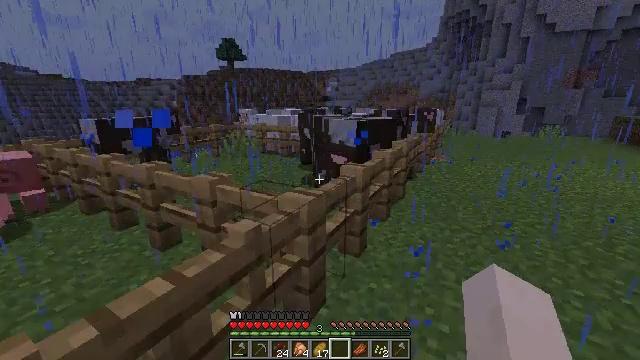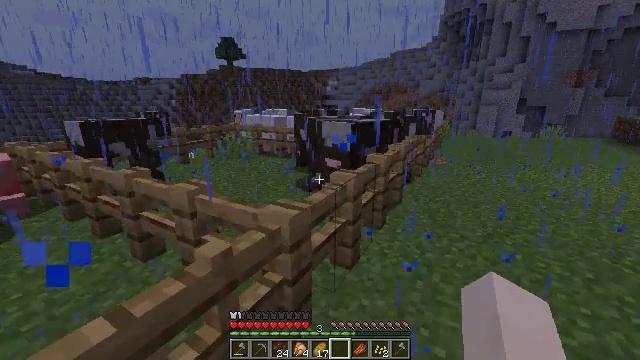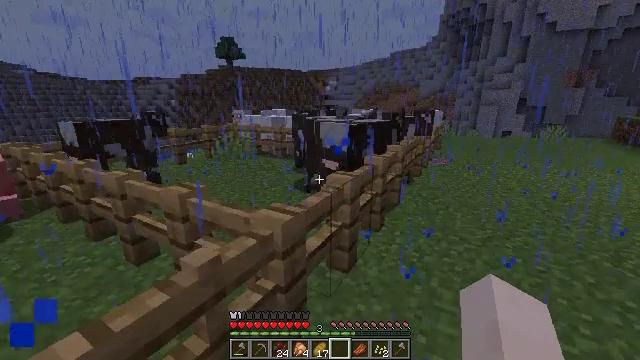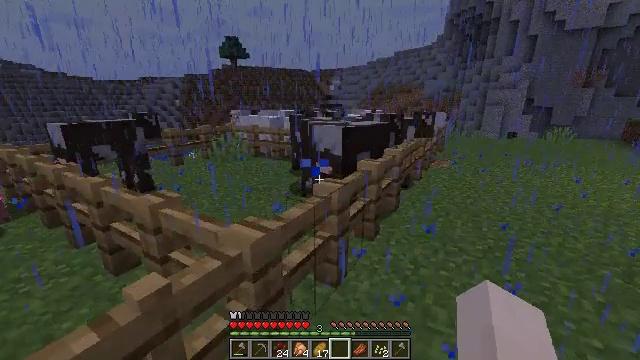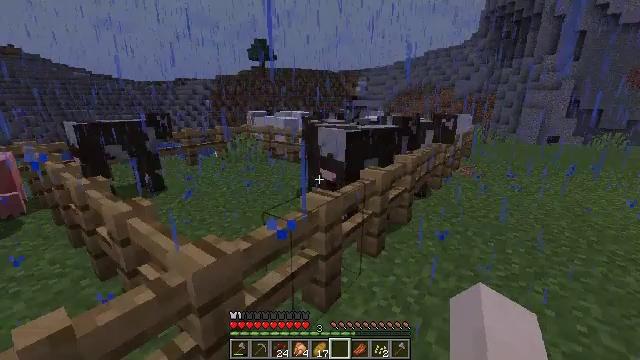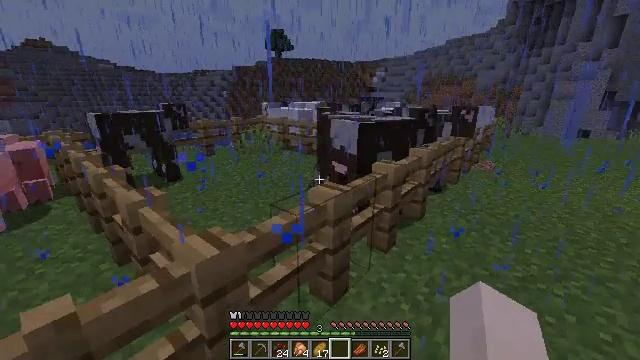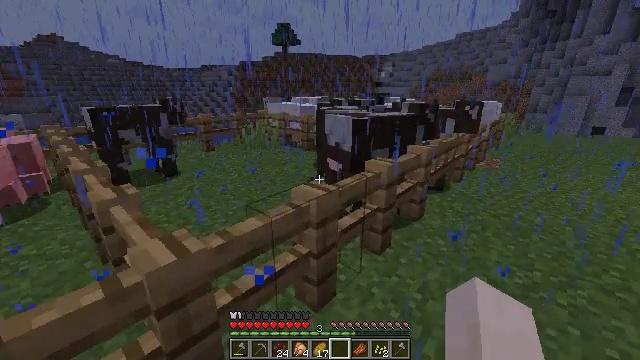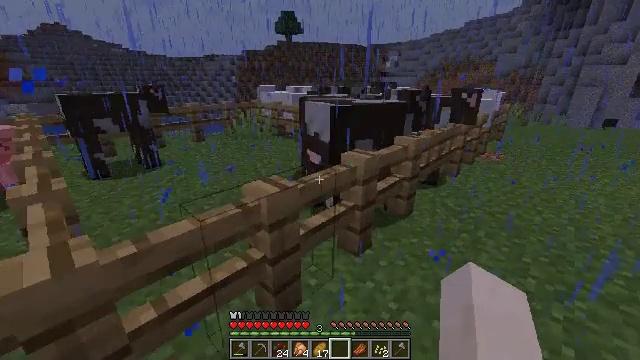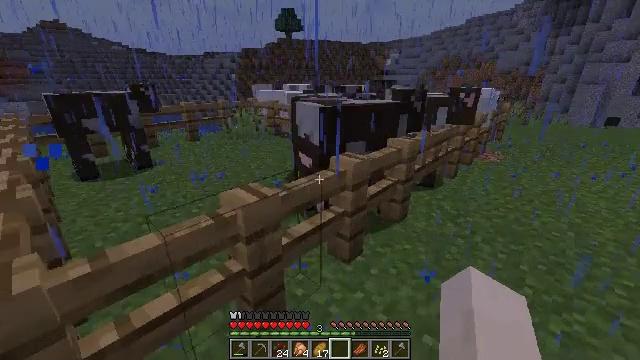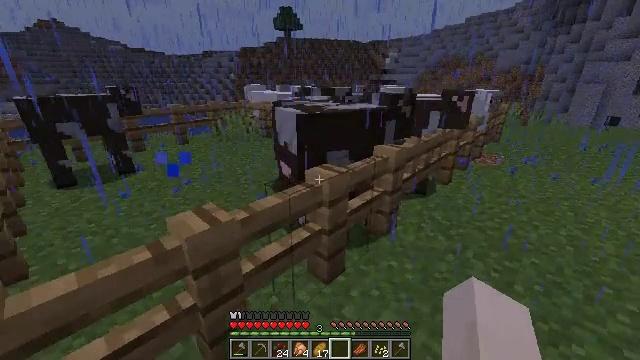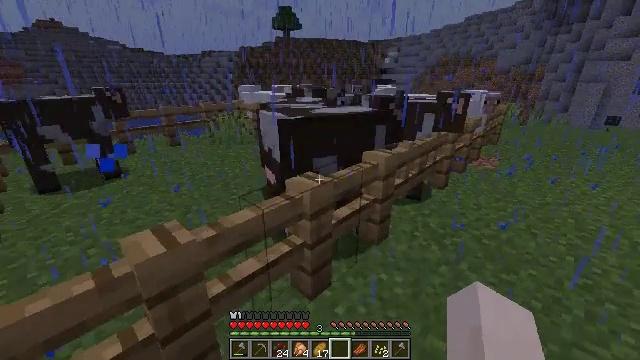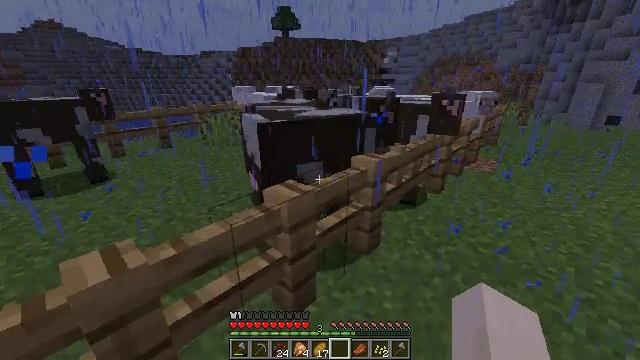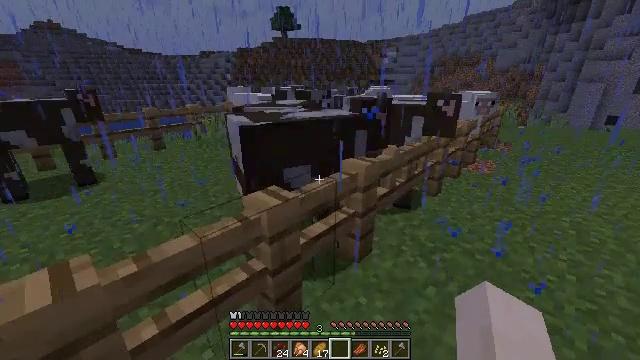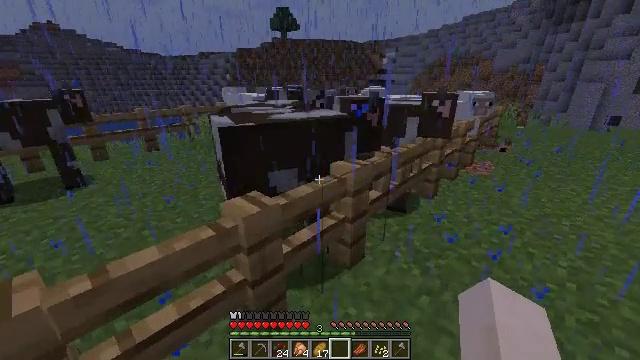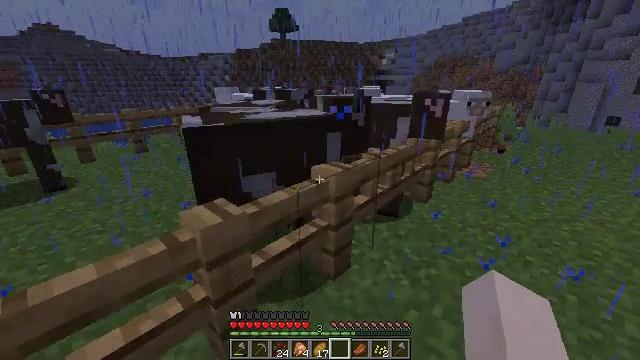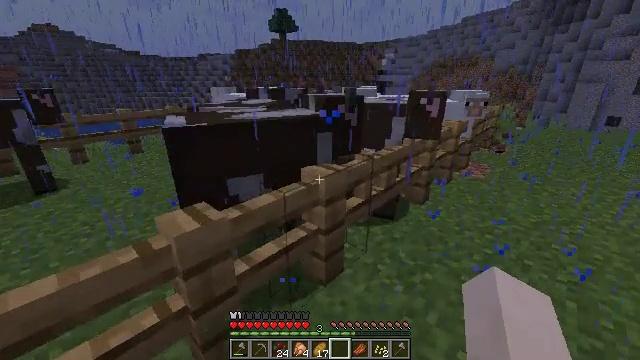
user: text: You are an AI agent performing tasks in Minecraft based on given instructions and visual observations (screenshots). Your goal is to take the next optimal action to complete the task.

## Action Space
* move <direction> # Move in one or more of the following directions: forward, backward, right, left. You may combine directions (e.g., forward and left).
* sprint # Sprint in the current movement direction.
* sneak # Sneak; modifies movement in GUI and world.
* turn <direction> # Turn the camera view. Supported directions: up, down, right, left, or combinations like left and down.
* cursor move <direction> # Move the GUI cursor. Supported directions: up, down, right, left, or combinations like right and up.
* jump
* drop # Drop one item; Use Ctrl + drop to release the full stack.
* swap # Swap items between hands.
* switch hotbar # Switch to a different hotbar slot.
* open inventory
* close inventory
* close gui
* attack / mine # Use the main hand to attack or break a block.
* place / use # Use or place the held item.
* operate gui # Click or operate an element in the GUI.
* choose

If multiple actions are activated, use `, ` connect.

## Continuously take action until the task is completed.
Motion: motion action
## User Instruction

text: Remove rotten flesh from the inventory.
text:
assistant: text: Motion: move forward and move right
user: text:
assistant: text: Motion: move forward and move right
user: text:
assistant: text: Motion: move forward and move right
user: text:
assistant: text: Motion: move forward and move right, turn left
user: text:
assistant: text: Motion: move forward and move right, turn left and down
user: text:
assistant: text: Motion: move forward and move right, turn left and down
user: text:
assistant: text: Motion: move forward and move right, turn left and down
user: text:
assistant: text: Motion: move forward and move right
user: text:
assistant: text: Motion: move forward and move right
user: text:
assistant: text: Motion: move forward and move right
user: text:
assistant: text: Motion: move forward and move right
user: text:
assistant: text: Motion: move forward and move right
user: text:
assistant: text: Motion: move forward and move right
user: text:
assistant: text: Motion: move forward and move right
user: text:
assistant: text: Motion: move forward
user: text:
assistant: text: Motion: move forward
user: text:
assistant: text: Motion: move forward
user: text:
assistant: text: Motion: move forward
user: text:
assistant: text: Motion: move forward
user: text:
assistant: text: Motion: move forward
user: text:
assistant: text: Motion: move forward and move right
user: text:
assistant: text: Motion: move forward and move right
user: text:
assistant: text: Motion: move forward and move right, turn left
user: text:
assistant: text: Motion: move forward and move right, turn left
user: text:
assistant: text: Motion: move forward and move right, turn left
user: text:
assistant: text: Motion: move forward and move right
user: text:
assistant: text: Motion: move forward and move right
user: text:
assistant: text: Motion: move forward and move right
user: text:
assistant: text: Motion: move forward and move right
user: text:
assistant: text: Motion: move forward and move right